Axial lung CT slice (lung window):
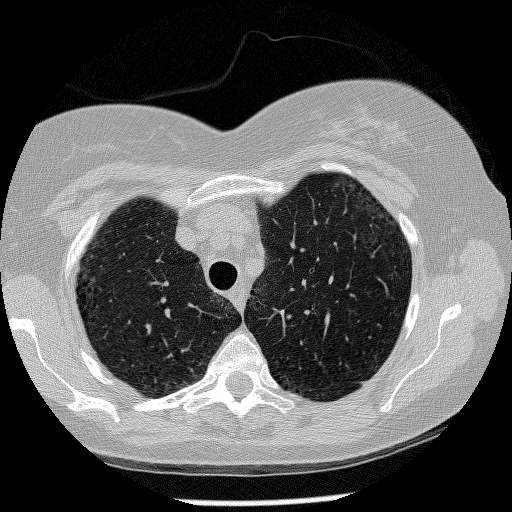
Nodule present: no